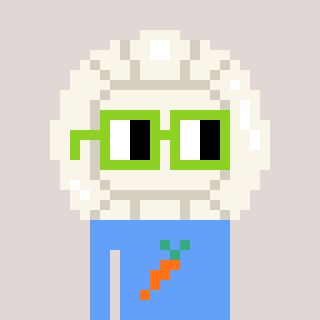
a pixel art character with square light green glasses, a volleyball-shaped head and a blue-colored body on a warm background